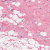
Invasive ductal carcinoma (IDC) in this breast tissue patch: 0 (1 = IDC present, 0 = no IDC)